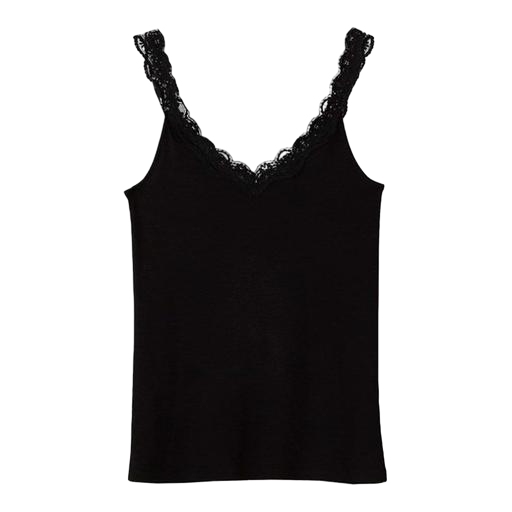
black curve cami rib lace, black lace-trim tank top, black dentelle lace-detail camisole, white background